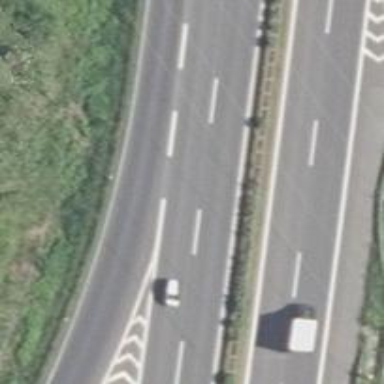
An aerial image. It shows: Motorway junction.